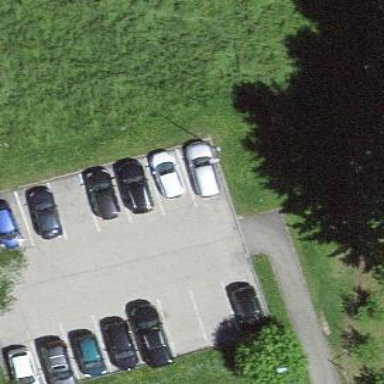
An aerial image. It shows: Parking area.